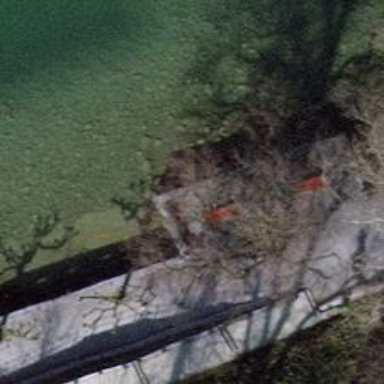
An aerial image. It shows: Red bench.